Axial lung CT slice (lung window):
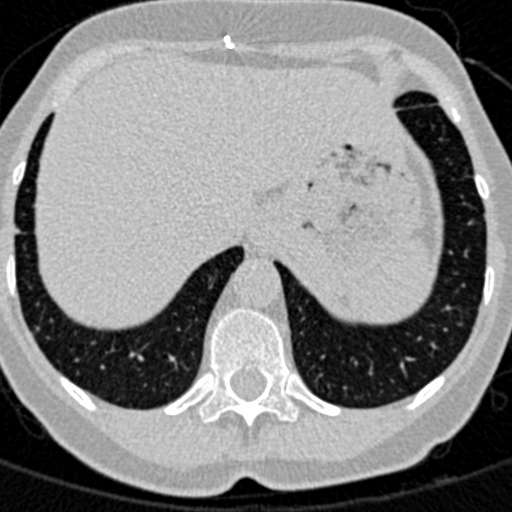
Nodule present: yes
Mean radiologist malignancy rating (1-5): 3